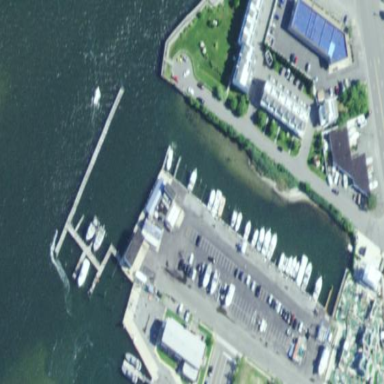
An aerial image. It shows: Marina area for leisure land.